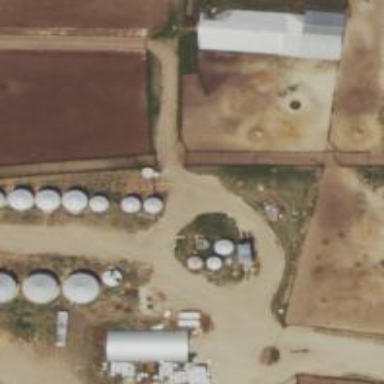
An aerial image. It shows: Silo.